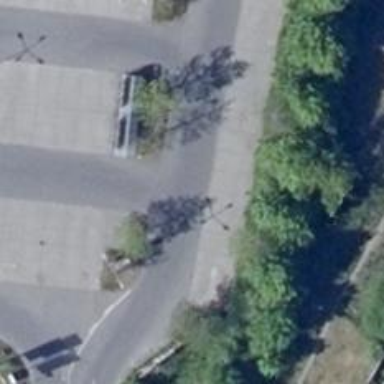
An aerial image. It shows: Parking aisle designated as service road.